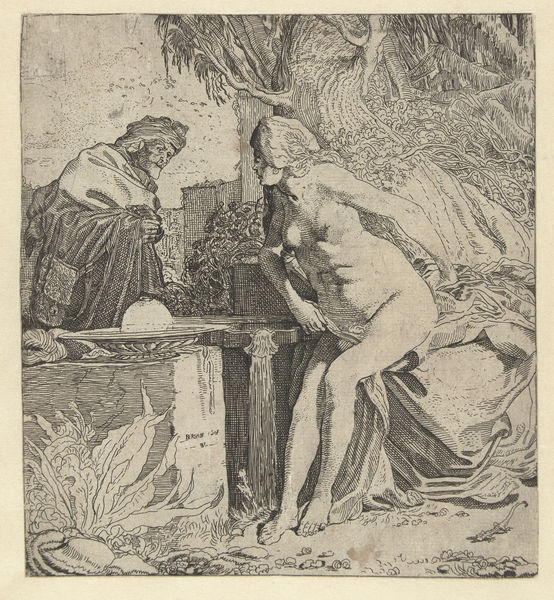
Titel: Bathseba en de oude vrouw, die de brief van David brengt
Künstler: Willem Pietersz. Buytewech
Standort: Amsterdam
Institution: Rijksmuseum
Schlagwörter: baum, mann, frau, tuch, schale, vögel, pflanze, könig, nackte, druck, arabisch, weiser, biblisch, weisser